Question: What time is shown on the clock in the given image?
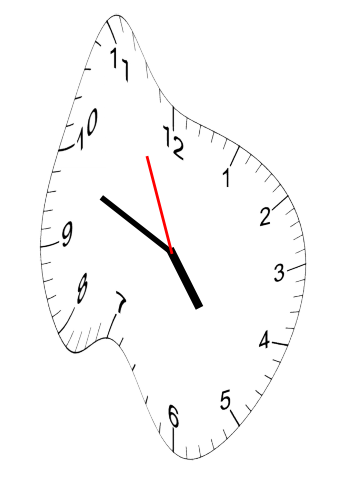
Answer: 04:48:56